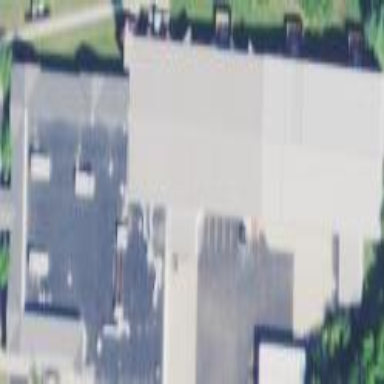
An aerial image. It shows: Building.